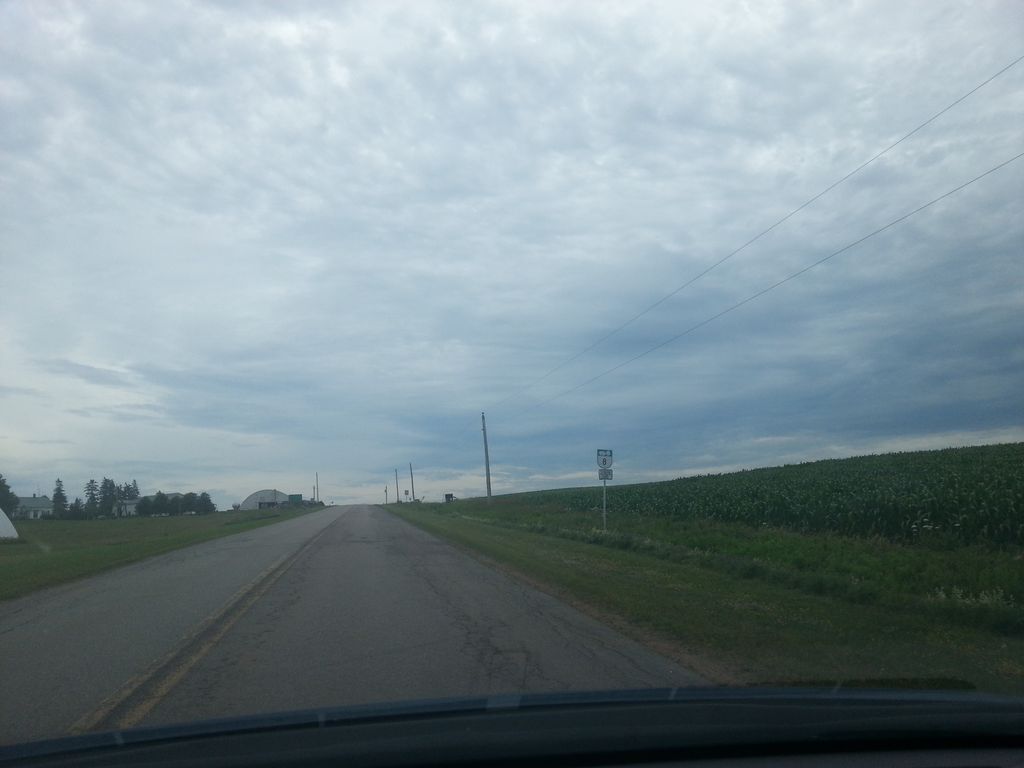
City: charlottetown